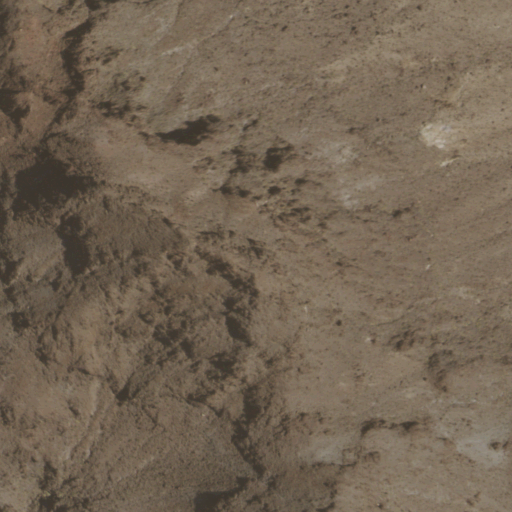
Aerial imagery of mountain in Nevada named Black Mountain containing shrub and grassland